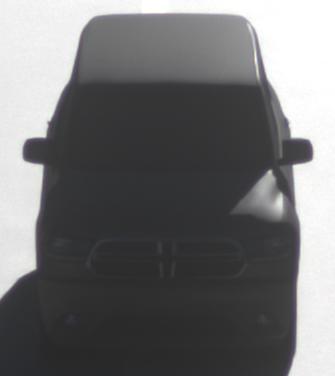
Make: Dodge
Model: Durango
Detailed model: Gen. 3
Model produced from: 2010
Doors: 5
Color: gray
Road condition: dry road
Daytime: sunrise or sunset
Contrast: medium contrast